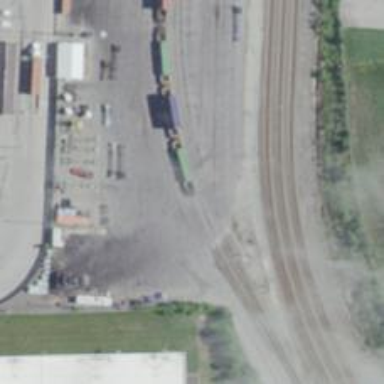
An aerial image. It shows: Railway siding with rails.